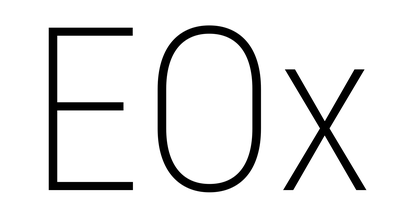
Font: Roboto_Condensed_ExtraLight